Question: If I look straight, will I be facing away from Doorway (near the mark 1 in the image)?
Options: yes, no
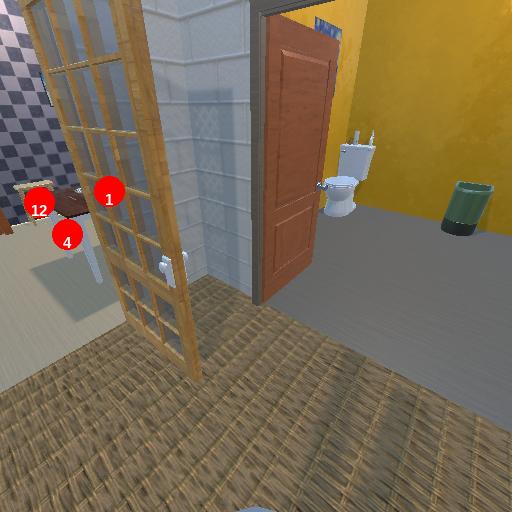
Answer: yes